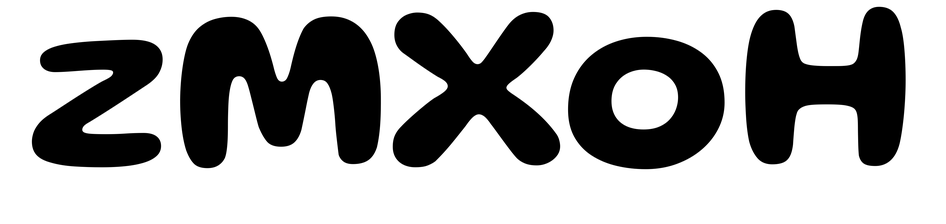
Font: Gluten_SemiBold